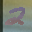
Label: 2